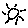
Label: sun